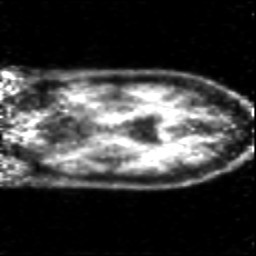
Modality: PET
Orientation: coronal
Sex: female
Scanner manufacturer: siemens